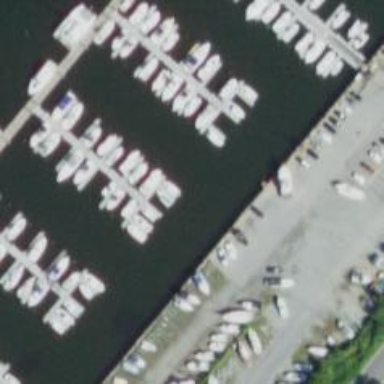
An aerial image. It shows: Pier with mooring facilities.